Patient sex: F
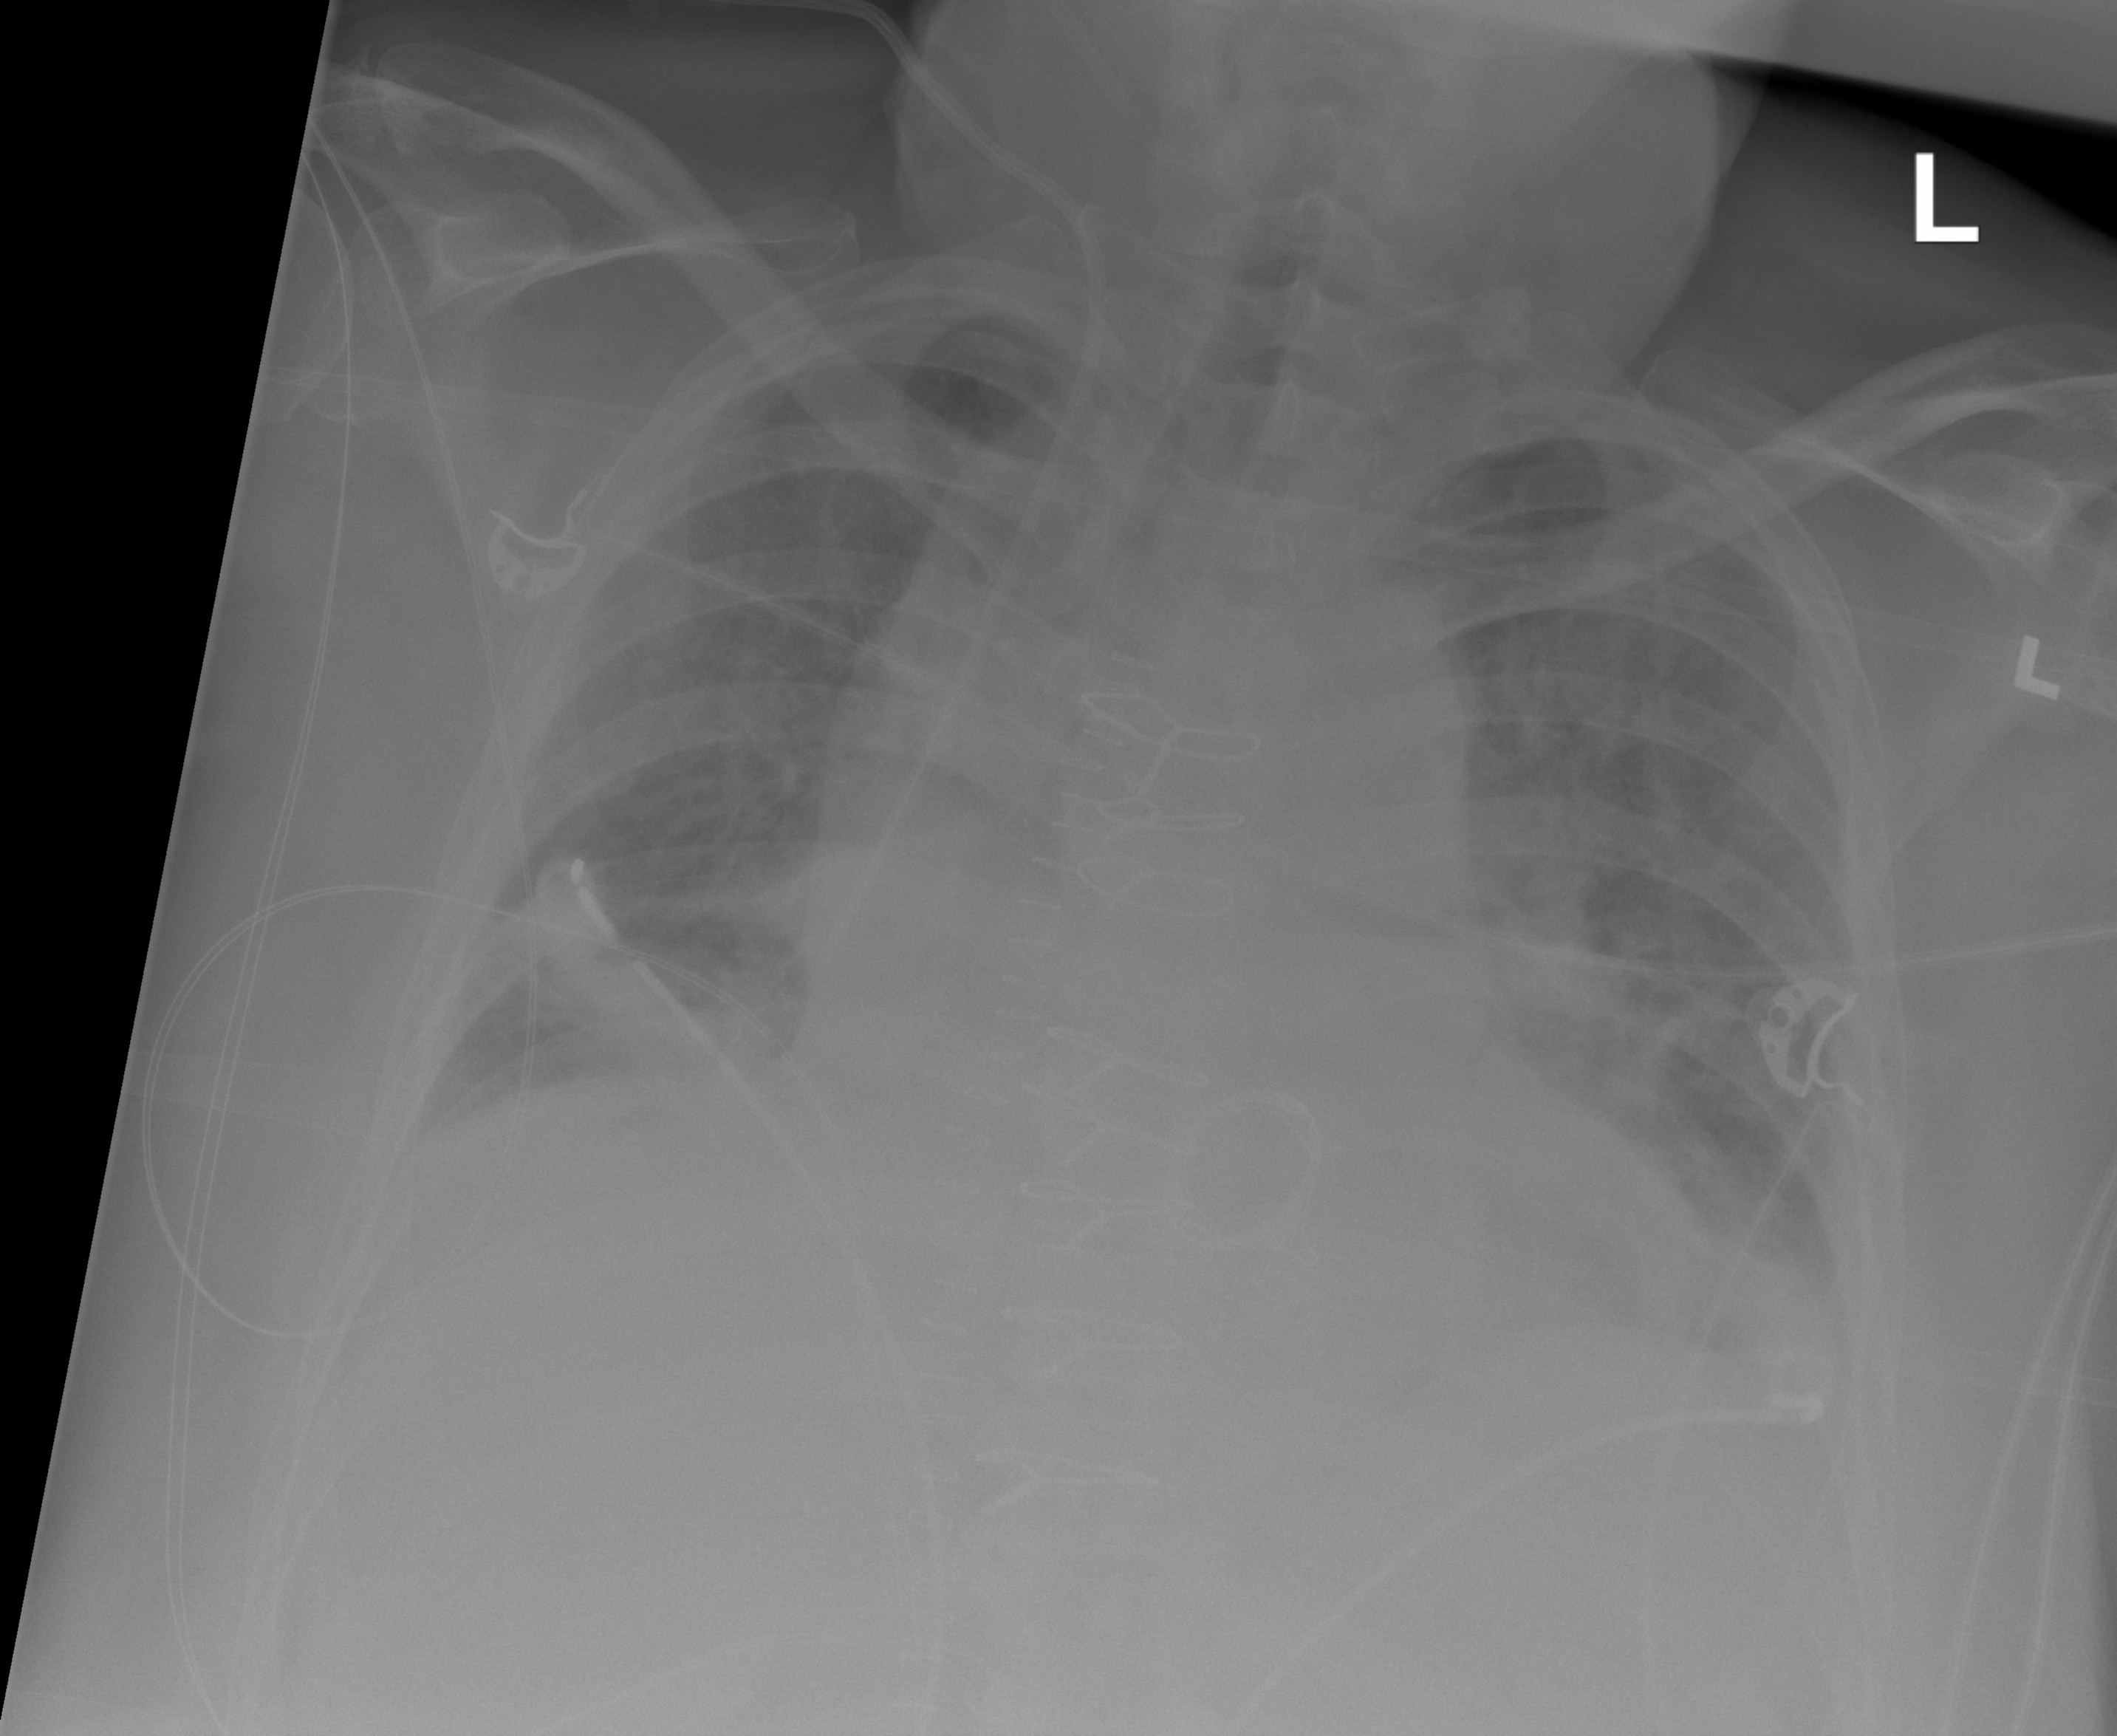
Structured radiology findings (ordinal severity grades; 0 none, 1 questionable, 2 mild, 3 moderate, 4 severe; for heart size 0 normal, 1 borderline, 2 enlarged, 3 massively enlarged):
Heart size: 2
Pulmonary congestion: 2
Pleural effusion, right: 0
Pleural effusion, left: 2
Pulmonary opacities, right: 0
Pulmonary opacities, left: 0
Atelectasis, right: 0
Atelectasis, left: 2